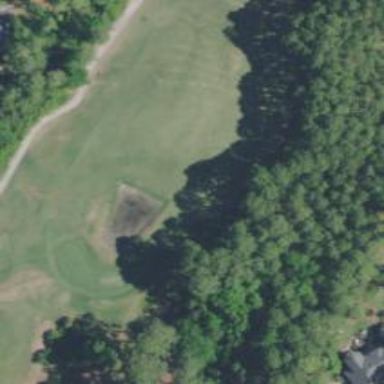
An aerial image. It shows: View of golf hole.